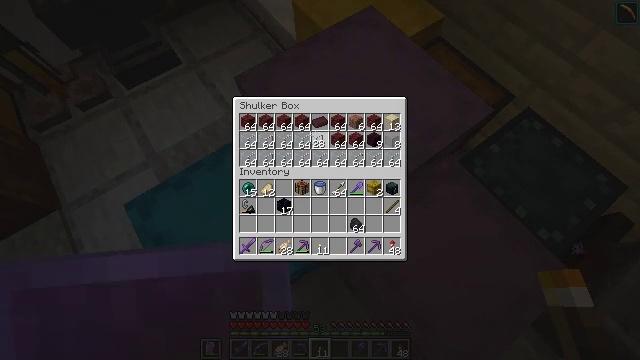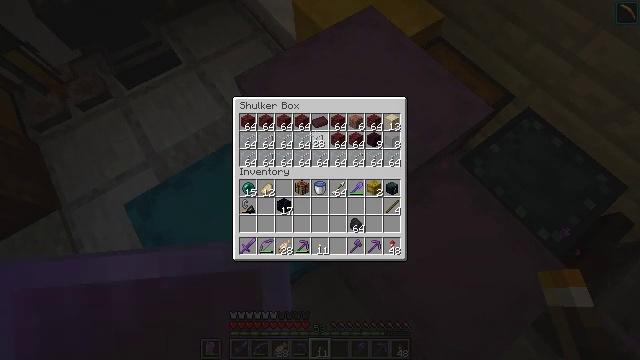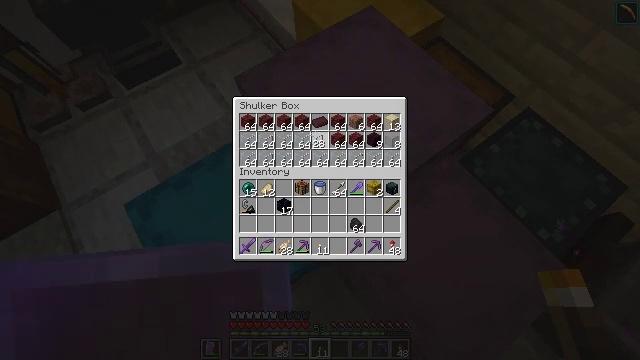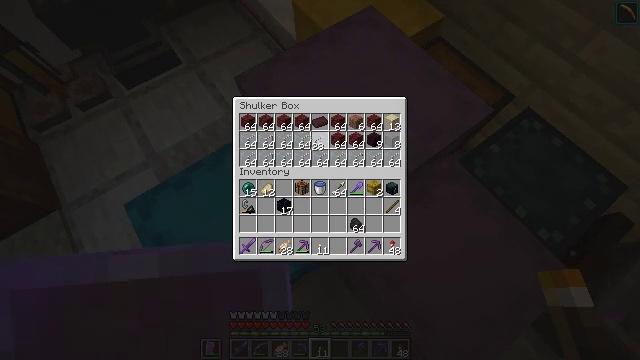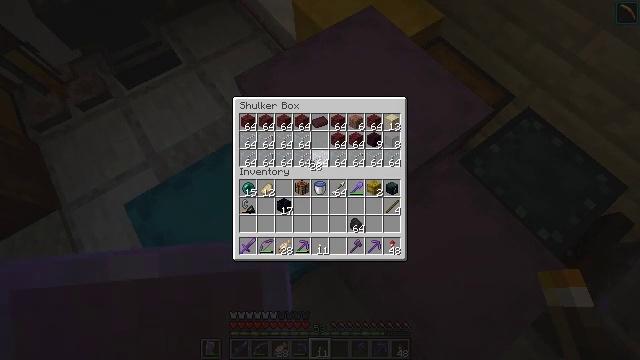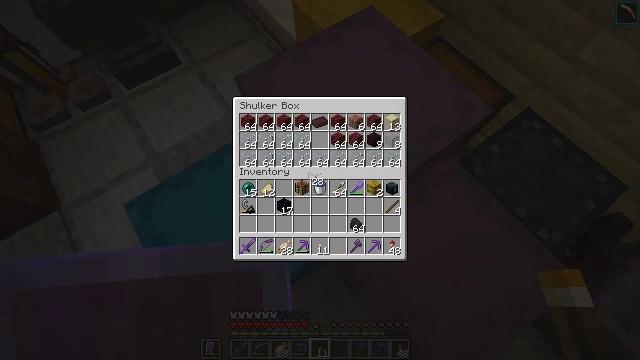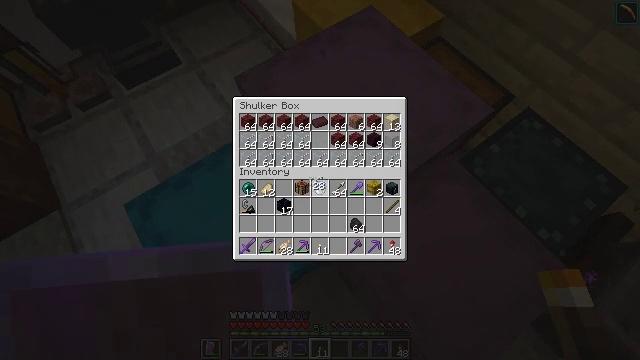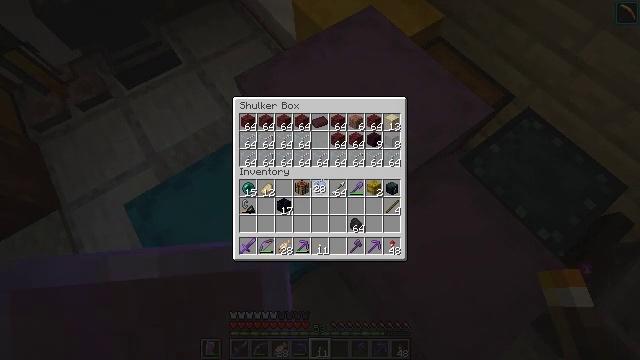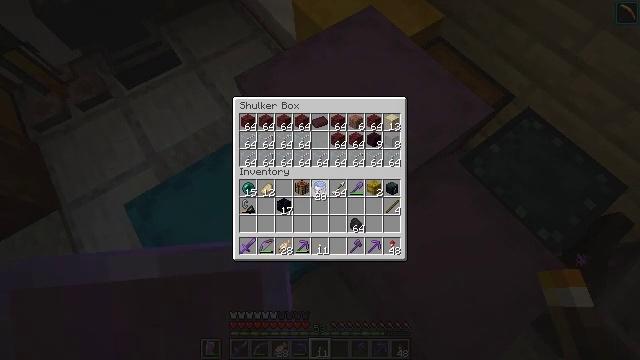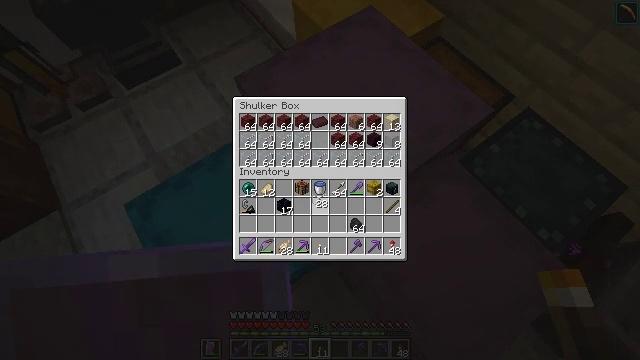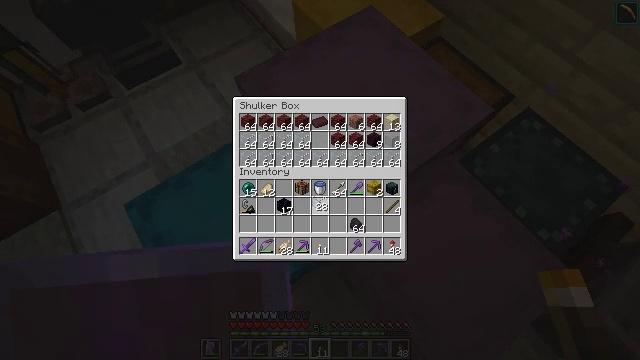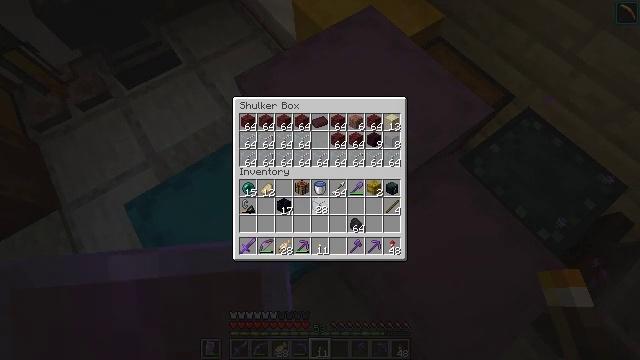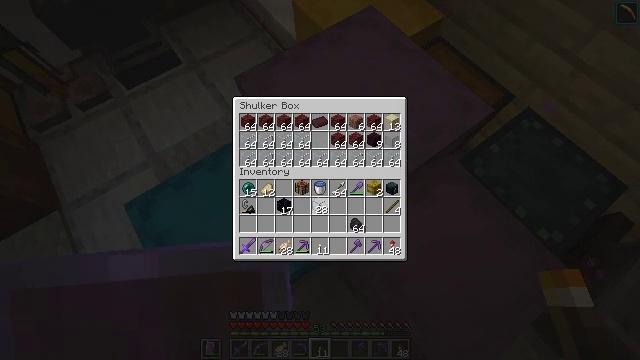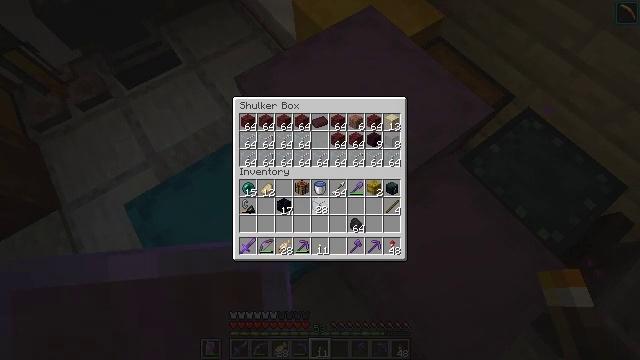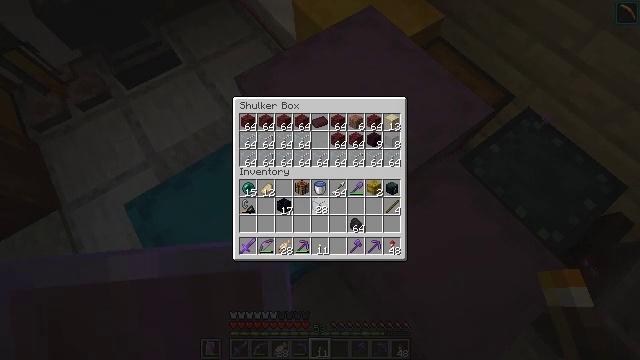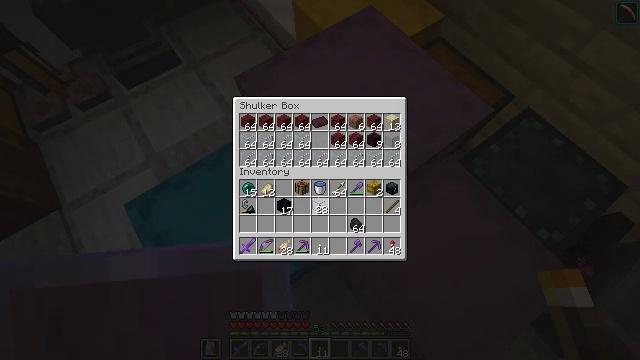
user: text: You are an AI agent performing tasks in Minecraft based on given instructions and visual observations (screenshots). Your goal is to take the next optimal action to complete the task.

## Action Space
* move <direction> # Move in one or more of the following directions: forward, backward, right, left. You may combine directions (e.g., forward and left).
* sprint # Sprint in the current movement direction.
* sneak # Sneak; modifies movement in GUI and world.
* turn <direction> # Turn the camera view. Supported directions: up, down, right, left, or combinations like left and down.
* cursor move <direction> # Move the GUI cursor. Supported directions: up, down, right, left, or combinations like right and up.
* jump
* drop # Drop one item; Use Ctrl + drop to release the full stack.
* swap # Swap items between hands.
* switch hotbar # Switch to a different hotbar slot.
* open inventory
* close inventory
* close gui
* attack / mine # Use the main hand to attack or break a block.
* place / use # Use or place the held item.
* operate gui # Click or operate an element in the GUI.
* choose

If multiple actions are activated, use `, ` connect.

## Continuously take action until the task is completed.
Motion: motion action
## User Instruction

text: Make lime stained glass in the crafting menu.
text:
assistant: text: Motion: attack / mine
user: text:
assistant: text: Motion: no_op
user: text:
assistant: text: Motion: no_op
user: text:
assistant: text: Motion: turn down
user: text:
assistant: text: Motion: turn down
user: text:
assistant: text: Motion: no_op
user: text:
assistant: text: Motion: no_op
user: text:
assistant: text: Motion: turn down
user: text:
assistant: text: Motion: no_op
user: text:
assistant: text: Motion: no_op
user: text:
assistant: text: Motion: no_op
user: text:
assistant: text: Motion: no_op
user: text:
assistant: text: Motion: no_op
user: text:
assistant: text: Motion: no_op
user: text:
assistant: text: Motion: use / place
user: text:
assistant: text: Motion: use / place
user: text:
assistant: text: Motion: use / place
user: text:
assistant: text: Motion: no_op
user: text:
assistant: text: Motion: use / place
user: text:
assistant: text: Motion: use / place
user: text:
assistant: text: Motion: no_op
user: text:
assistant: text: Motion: use / place
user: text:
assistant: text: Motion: use / place
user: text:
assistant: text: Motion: use / place
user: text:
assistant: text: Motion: use / place
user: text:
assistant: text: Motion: use / place
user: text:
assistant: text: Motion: use / place
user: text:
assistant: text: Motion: use / place
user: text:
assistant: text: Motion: use / place
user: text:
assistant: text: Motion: use / place